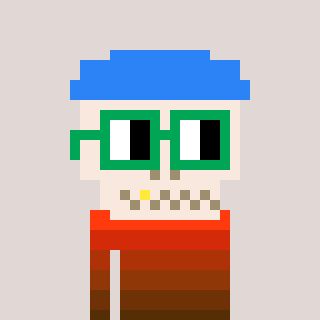
a pixel art character with square green glasses, a skeleton-hat-shaped head and a hotbrown-colored body on a warm background